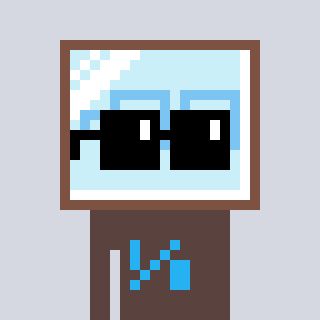
a pixel art character with square black sunglasses, a mirror-shaped head and a darkbrown-colored body on a cool background